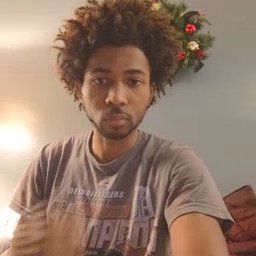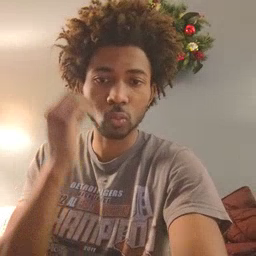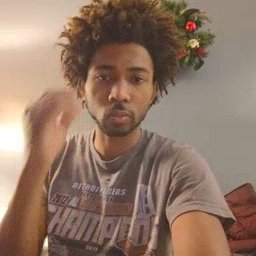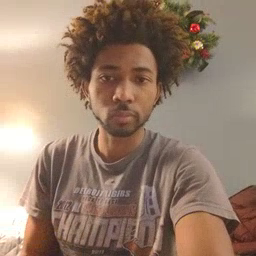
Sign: home